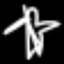
Label: airplane